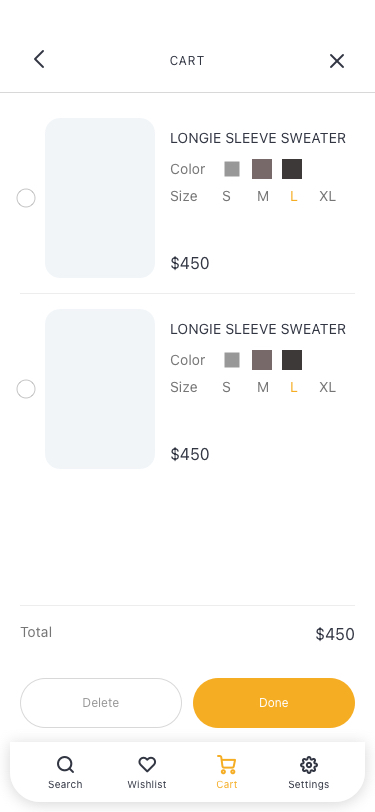
Text in this UI design:
$450
Total
$450
Color
Size
XL
L
M
S
Longie Sleeve Sweater
$450
Color
Size
XL
L
M
S
Longie Sleeve Sweater
CART